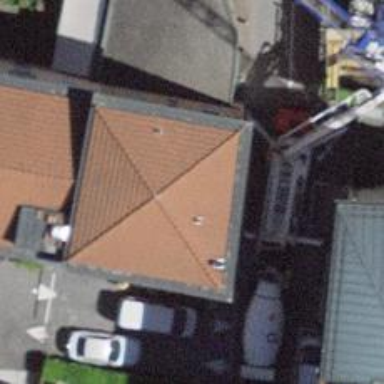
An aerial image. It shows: Restaurant.